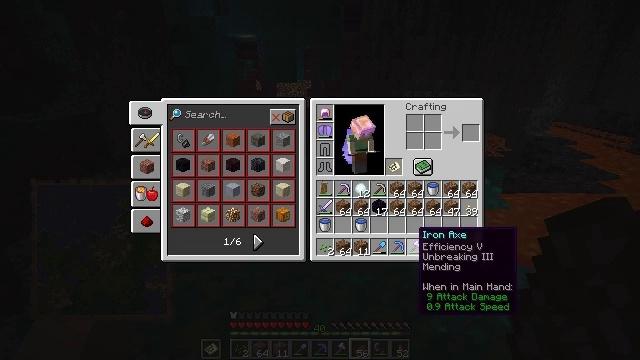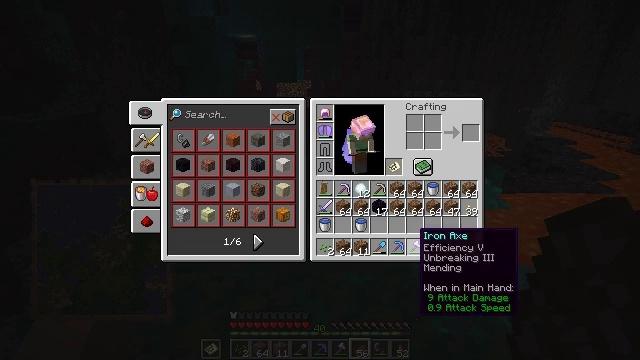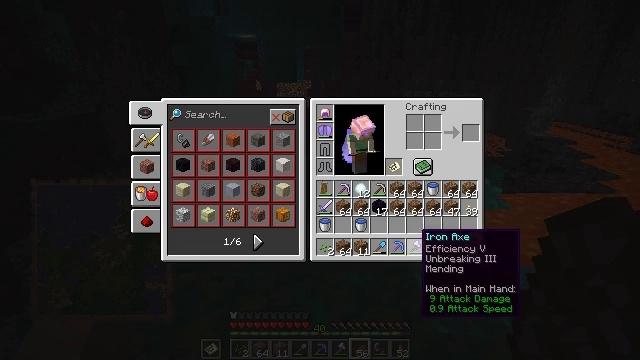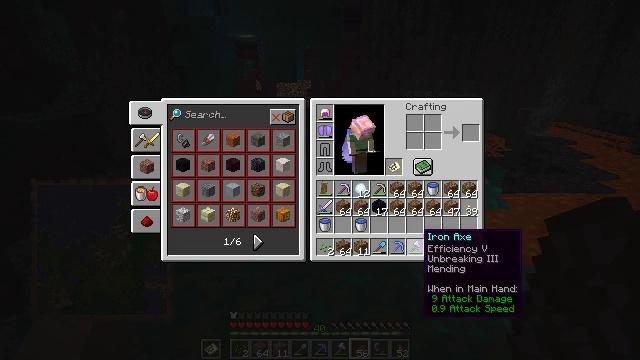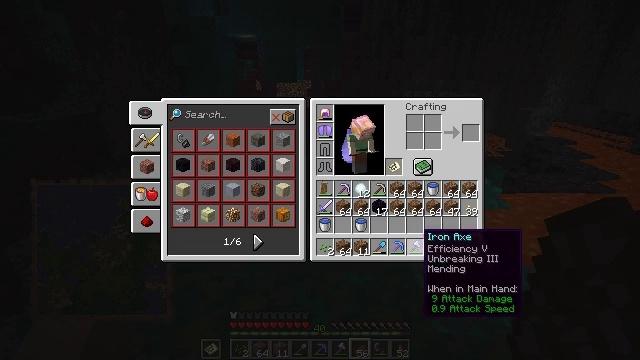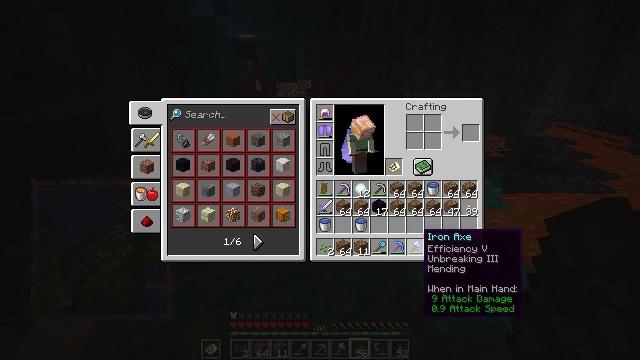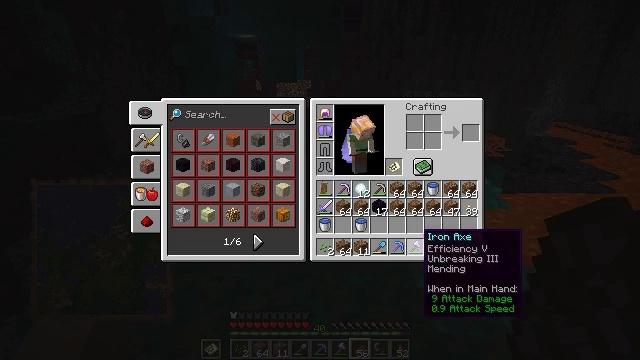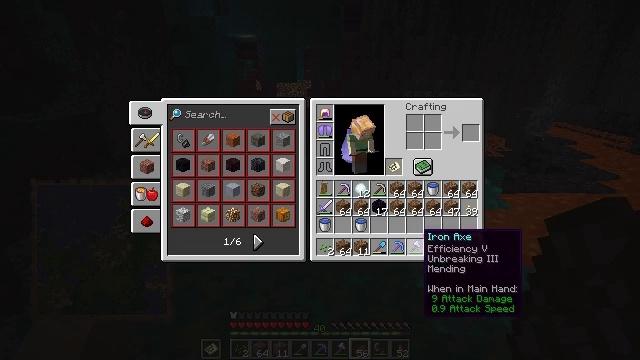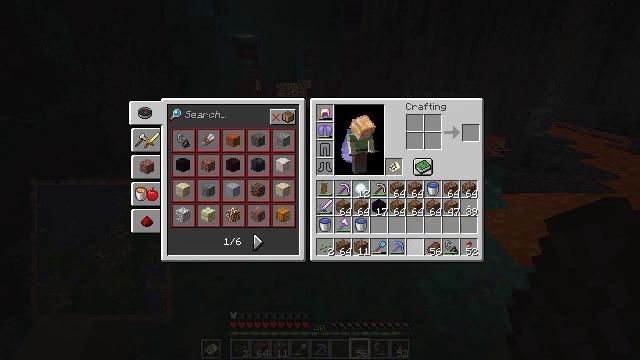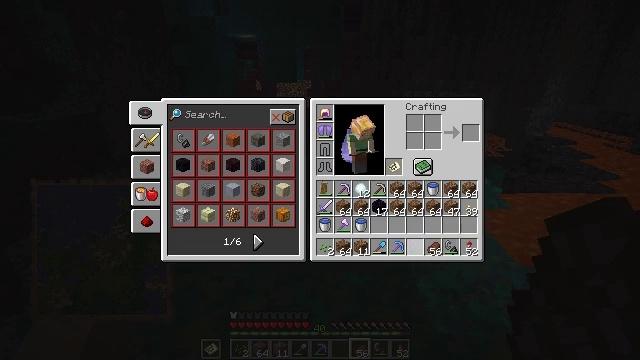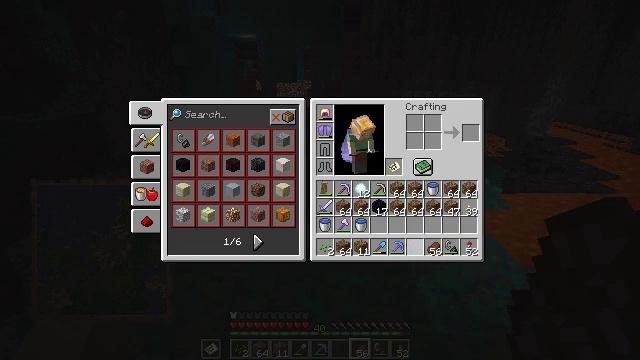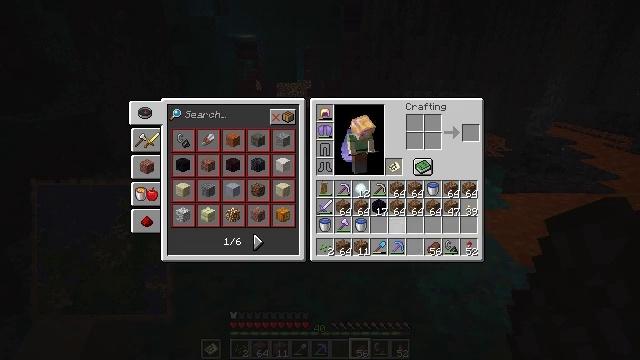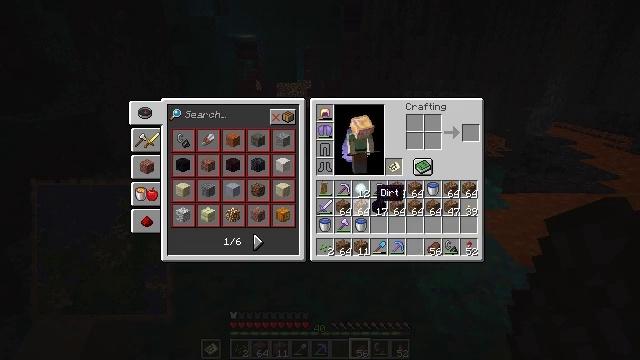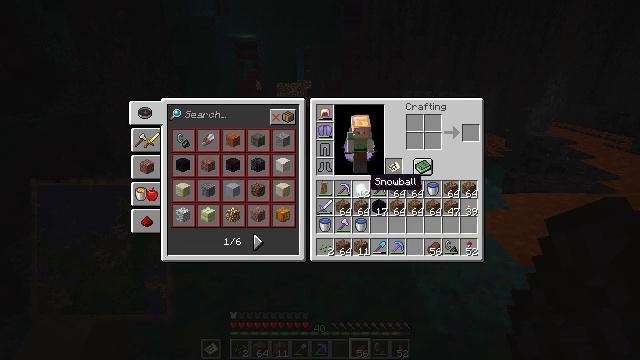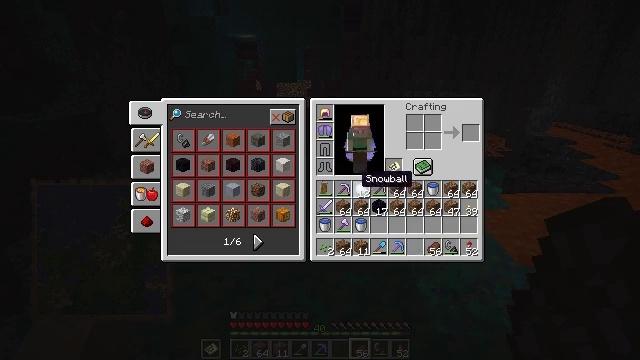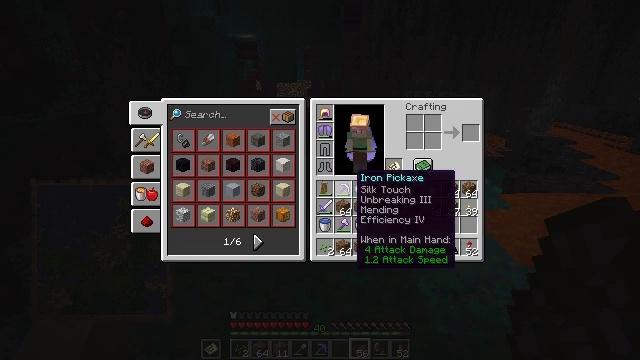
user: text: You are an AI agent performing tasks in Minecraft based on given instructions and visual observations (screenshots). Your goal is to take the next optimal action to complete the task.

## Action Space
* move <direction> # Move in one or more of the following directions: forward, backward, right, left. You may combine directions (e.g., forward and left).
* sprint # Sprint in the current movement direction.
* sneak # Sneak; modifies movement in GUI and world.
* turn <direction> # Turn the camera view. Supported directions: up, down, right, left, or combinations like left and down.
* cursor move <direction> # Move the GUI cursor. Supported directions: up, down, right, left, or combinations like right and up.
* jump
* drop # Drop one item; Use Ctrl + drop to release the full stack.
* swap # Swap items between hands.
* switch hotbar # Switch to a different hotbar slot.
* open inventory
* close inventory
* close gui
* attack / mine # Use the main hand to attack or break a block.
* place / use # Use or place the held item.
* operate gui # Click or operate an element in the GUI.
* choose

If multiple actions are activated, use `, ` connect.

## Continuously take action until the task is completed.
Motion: motion action
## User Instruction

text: Combat the magma cube.
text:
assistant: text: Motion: no_op
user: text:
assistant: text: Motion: no_op
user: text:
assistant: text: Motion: sneak
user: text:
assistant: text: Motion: sneak
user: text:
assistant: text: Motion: sneak
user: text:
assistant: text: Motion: sneak
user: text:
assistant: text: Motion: sneak
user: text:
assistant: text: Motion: sneak, choose
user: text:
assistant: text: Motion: sneak, choose
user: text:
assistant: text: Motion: sneak
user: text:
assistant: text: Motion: sneak, cursor move left and up
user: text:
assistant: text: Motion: sneak, cursor move left and up
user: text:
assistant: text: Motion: sneak, cursor move up
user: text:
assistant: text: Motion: sneak, cursor move left
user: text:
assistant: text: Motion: sneak
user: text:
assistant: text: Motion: sneak
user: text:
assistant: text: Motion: sneak
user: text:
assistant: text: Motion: sneak
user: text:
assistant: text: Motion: sneak
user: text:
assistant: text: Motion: sneak
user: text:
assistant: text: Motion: sneak
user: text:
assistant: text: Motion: sneak
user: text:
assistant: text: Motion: sneak
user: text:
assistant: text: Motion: sneak
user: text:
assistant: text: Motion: sneak
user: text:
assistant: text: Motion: sneak
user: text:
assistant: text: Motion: sneak, choose
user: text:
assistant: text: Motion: sneak, choose
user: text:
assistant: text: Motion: sneak
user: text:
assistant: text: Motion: sneak, cursor move right, close inventory